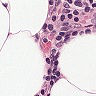
Metastatic tissue present: no